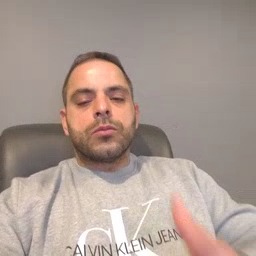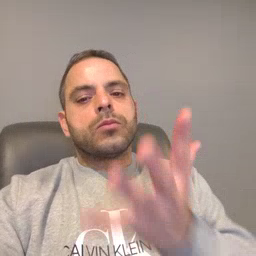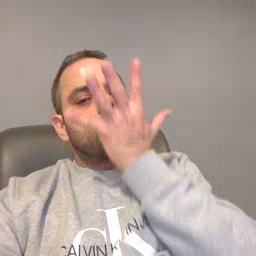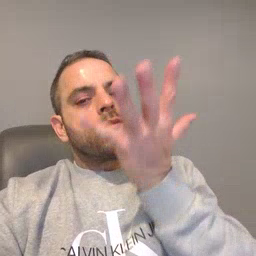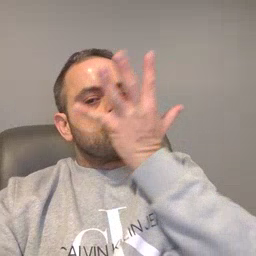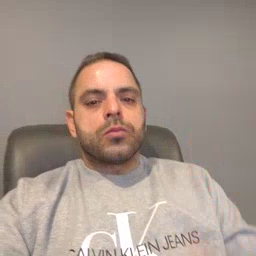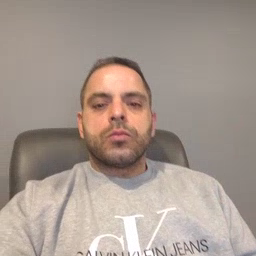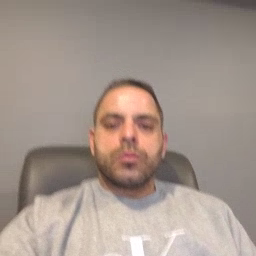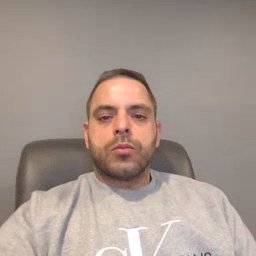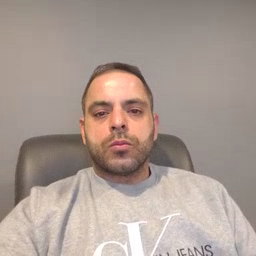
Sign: grass